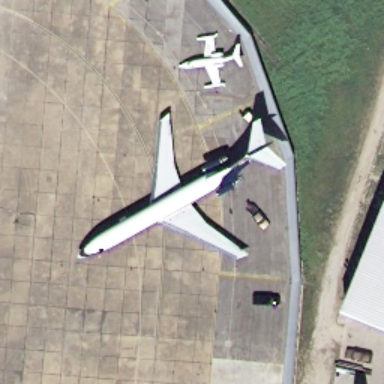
There are two airplanes in the airport .